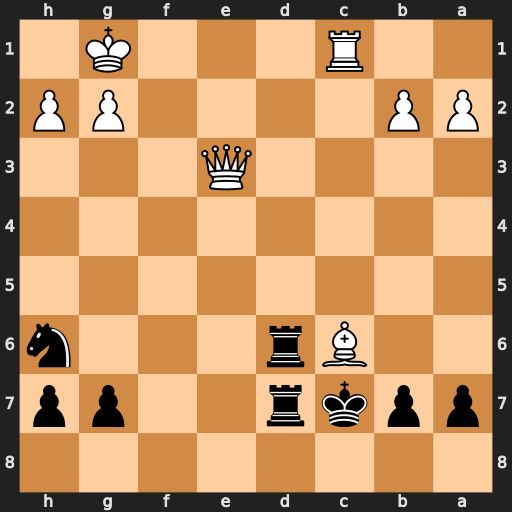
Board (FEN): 8/ppkr2pp/2Br3n/8/8/4Q3/PP4PP/2R3K1
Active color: b
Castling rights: -
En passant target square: -
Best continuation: Rd1+ Qe1 Rxe1+